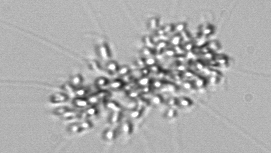
Label: Chaetoceros_didymus_TAG_external_flagellate